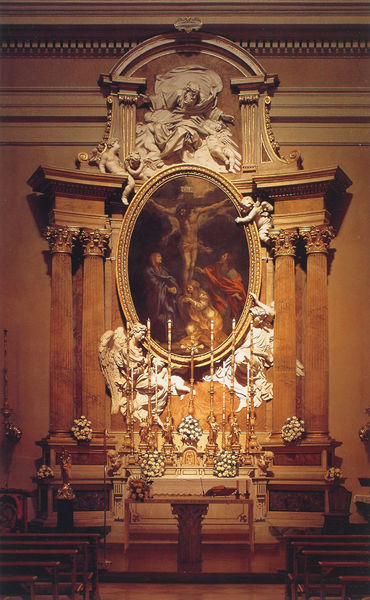
Titel: Hochaltar von San Tommaso da Villanova
Künstler: Giovanni Lorenzo Bernini
Standort: Rom, Castel Gandolfo (EU - I - Latium)
Schlagwörter: gemälde, gott, mann, frauen, gelb, blumen, marmor, schmuck, säule, säulen, tisch, weiss, wolke, malerei, barock, johannes, rahmen, tot, bild, innenraum, kirche, gold, oval, engel, putto, skulptur, relief, bank, kerze, kerzen, leuchter, stuck, foto, kreuz, altar, bänke, hochaltar, kirchenbank, kirchenbänke, voluten, christus, jesus, kreuzigung, putten, maria, maria magdalena, putti, ikone, mensa, skultur, gottvater, altartisch, barocl, kreuzigugn, säuleln